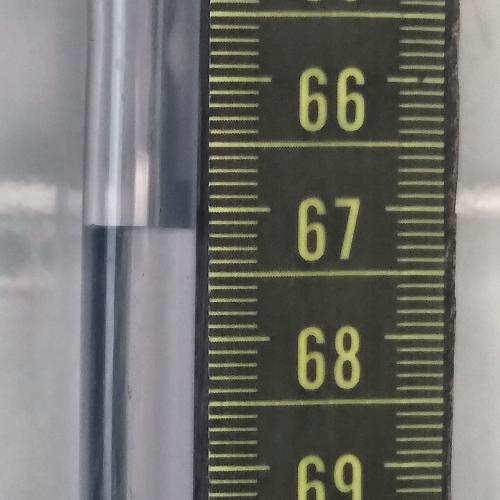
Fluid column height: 67.2 cm